Question: We are testing download an unzip of multiple files. Commands very similar to the ones shows are executed from a batch file (called from SSIS)
'''
C:\Progra~1\WinZip\WINZIP32.EXE -min -e -o -j C:\TEMP\ZipTest\x1.zip C:\TEMP\ZipTest\Z1
C:\Progra~1\WinZip\WINZIP32.EXE -min -e -o -j C:\TEMP\ZipTest\x2.zip C:\TEMP\ZipTest\Z2
C:\Progra~1\WinZip\WINZIP32.EXE -min -e -o -j C:\TEMP\ZipTest\x3.zip C:\TEMP\ZipTest\Z3
C:\Progra~1\WinZip\WINZIP32.EXE -min -e -o -j C:\TEMP\ZipTest\x4.zip C:\TEMP\ZipTest\Z4
'''
Unfortunately, after it is done unzipping, four Explorer windows opens up (one for each archive).

While it is easy to close these windows when it runs on my desktop, I cannot close any windows down that open up under the SSIS account.
How do I prevent these windows from opening up?
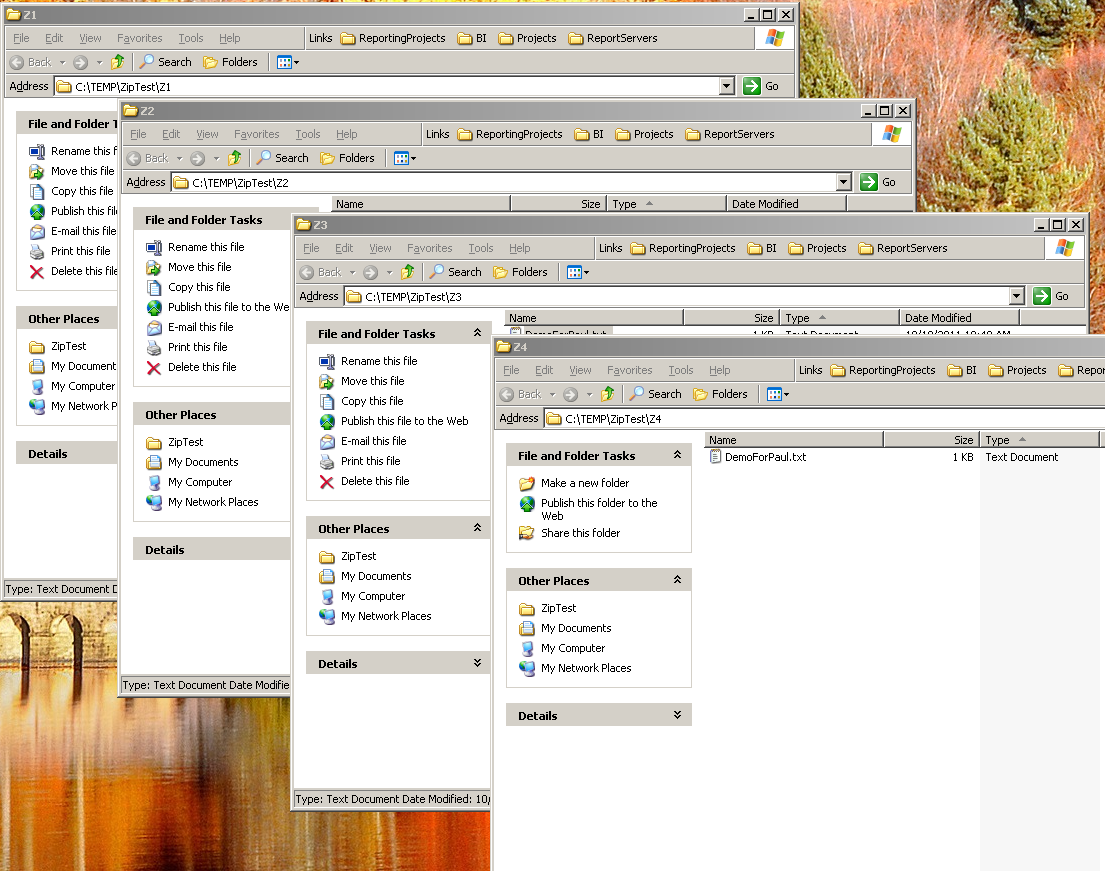
Answer: That is probably a setting in winzip GUI. There is a separate <URL> that might pan out better but it is available with licensed versions only.
You might want to consider some <URL>, if you are not using one of the proprietary winzip compression.